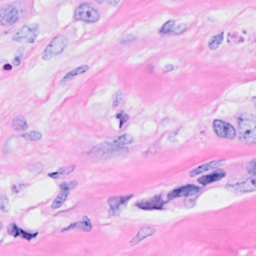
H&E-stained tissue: Breast